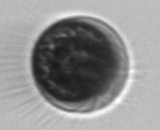
Label: Ciliophora